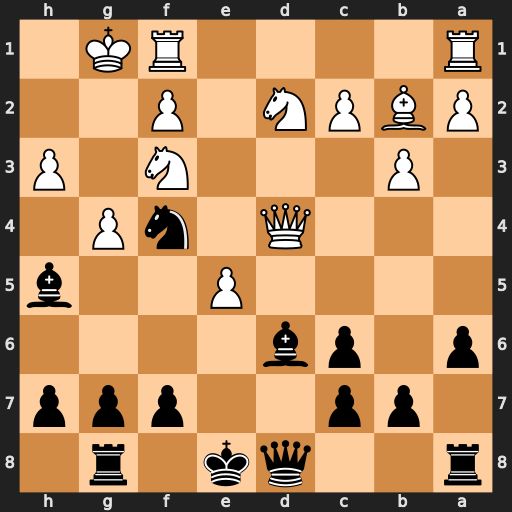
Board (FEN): r2qk1r1/1pp2ppp/p1pb4/4P2b/3Q1nP1/1P3N1P/PBPN1P2/R4RK1
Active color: b
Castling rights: q
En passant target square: -
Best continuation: Ne2+ Kg2 Nxd4